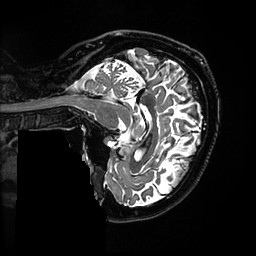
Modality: T2w
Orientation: sagittal
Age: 49
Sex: female
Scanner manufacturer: ge
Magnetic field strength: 3 T
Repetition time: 3.202 s
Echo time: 0.06602 s